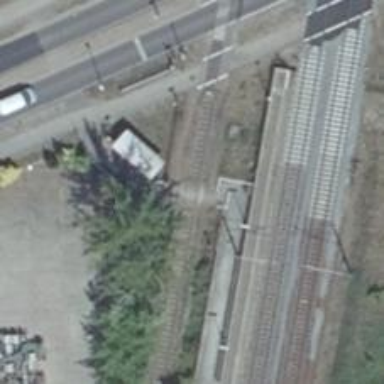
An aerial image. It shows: Railway crossing.